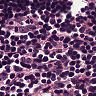
Metastatic tissue present: no